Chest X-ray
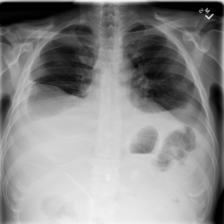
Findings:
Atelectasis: negative
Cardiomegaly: negative
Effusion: positive
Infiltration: negative
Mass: negative
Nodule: negative
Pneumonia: negative
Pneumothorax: negative
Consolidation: negative
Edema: negative
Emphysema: negative
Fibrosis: negative
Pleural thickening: negative
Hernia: negative